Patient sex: M
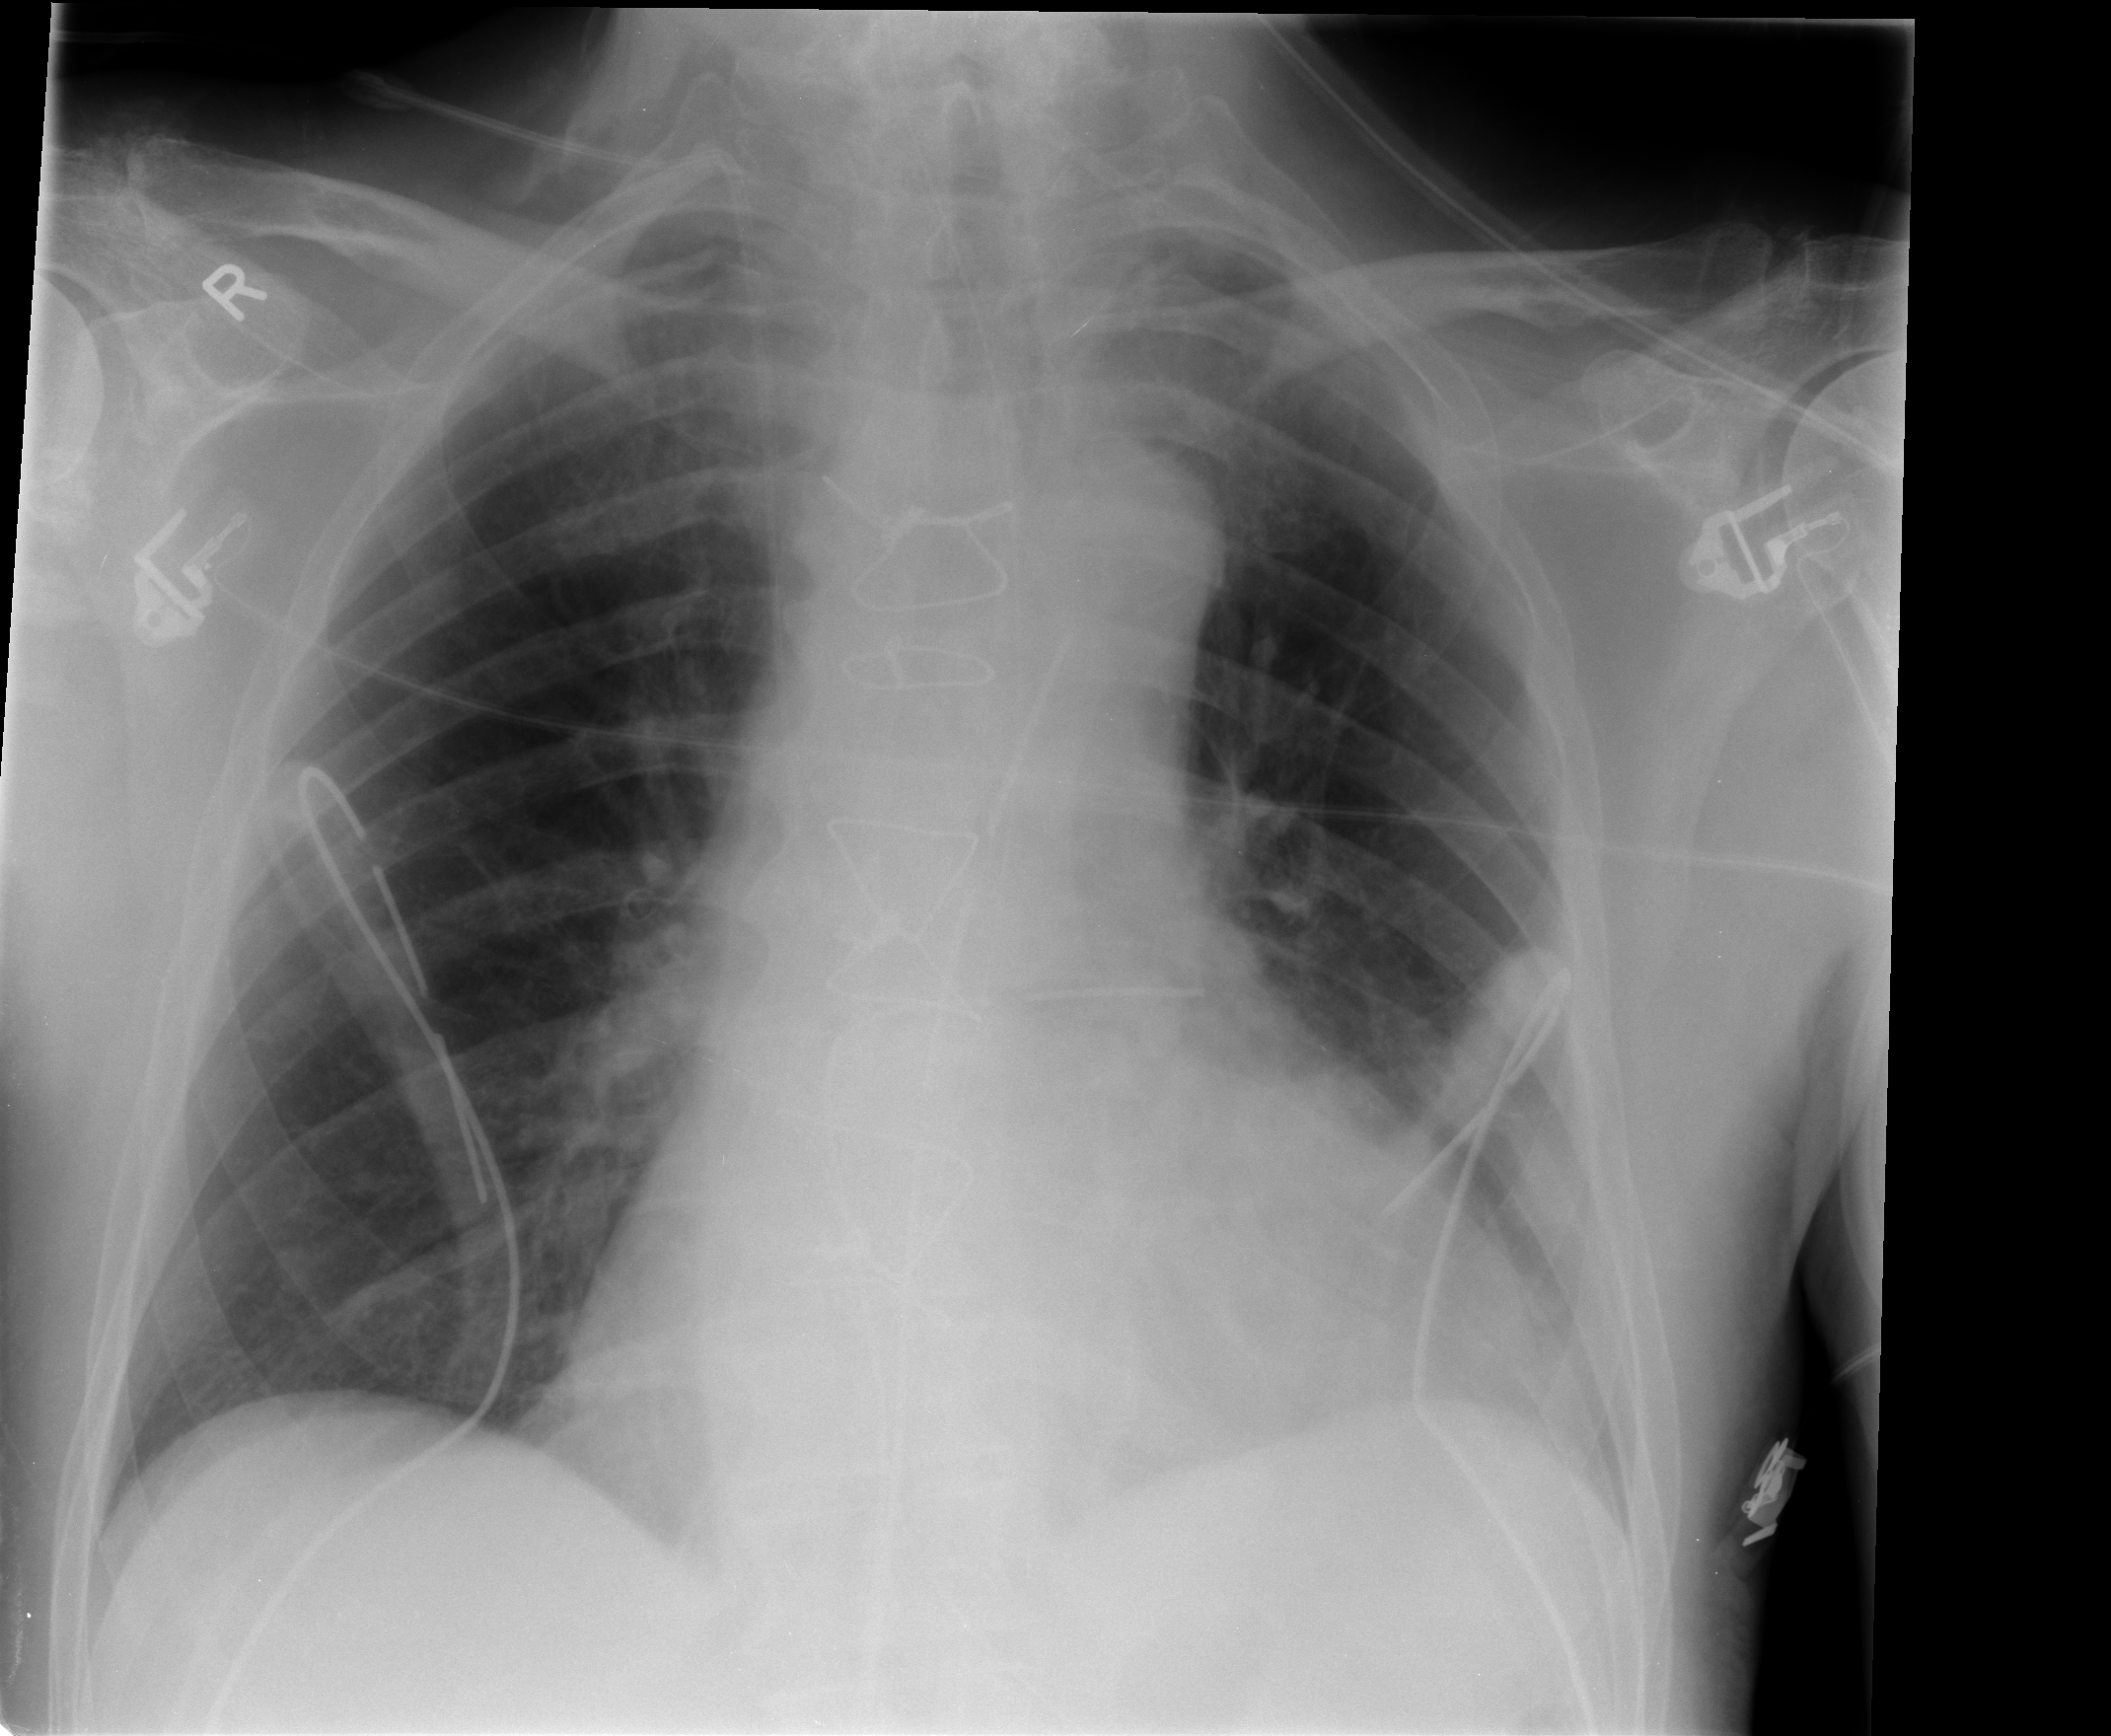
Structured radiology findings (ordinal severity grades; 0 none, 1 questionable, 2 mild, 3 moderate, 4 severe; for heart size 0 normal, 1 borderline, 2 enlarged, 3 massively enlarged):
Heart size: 2
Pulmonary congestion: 0
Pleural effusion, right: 0
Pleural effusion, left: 0
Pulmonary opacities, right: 0
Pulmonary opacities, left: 0
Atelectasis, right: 1
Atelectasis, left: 2